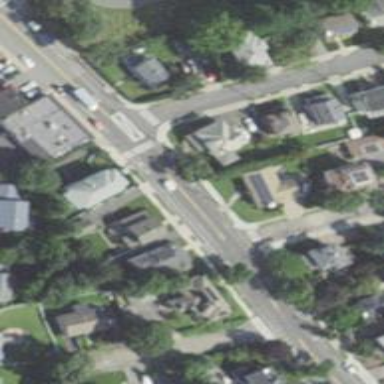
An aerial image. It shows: Marked crossing on the road.